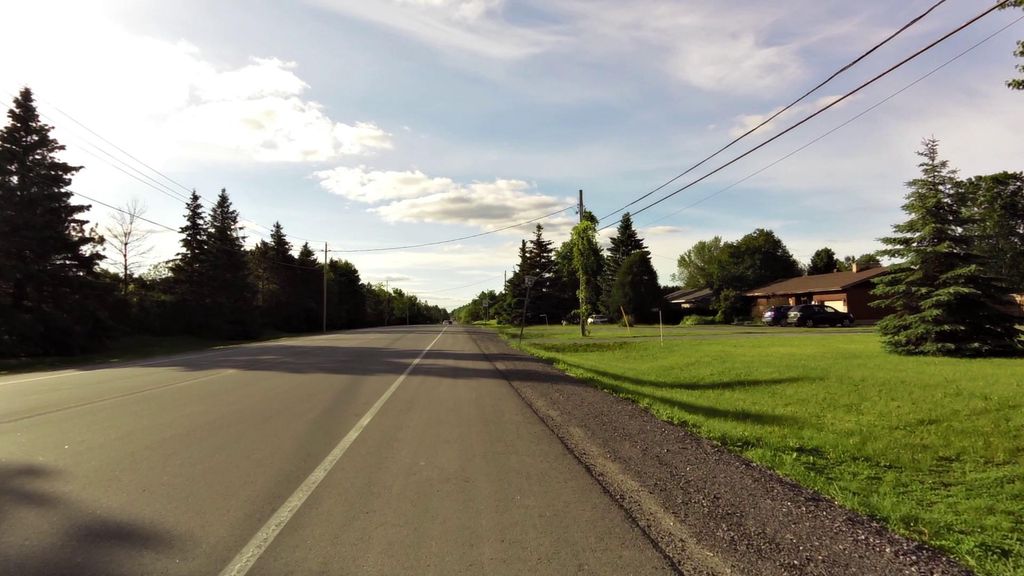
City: ottawa-gatineau